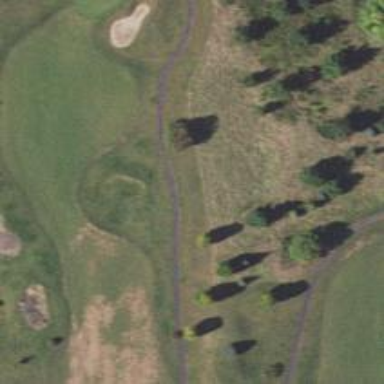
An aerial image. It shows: Service road designated as golf cart path.